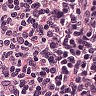
Metastatic tissue present: no